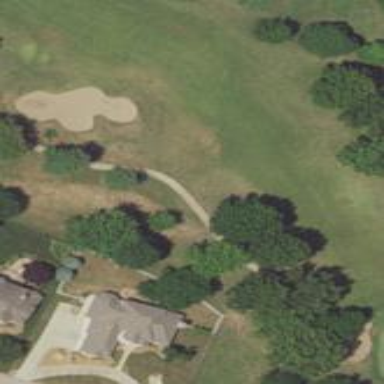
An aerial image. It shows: Grassy area designated as golf fairway.